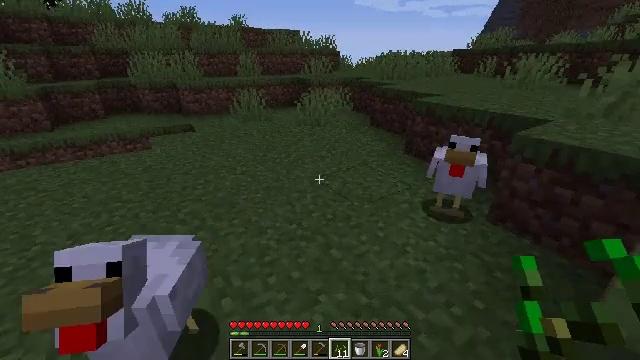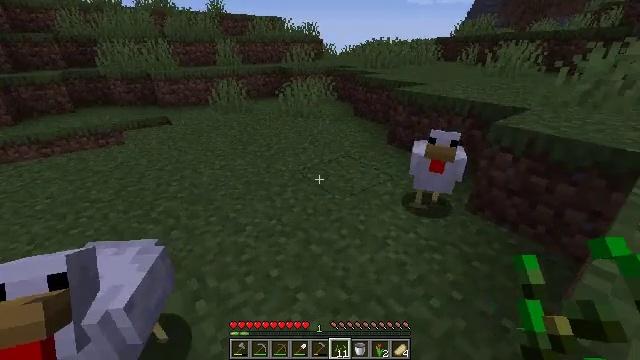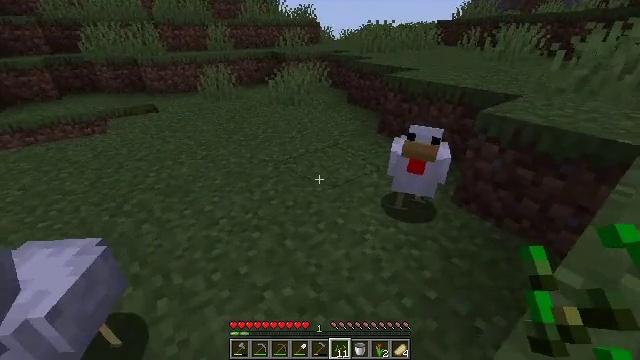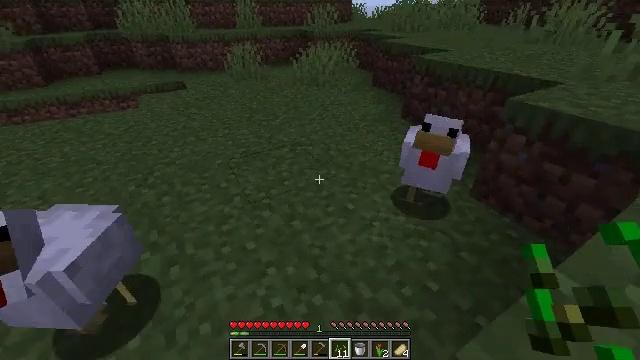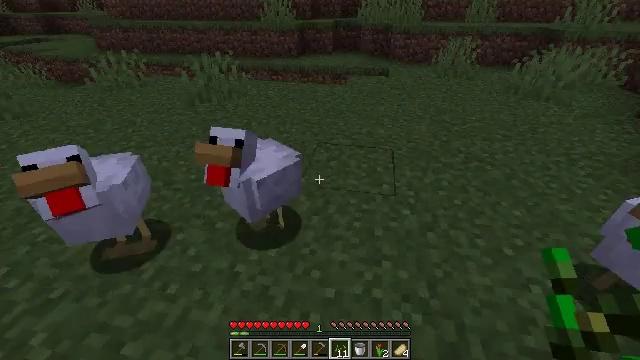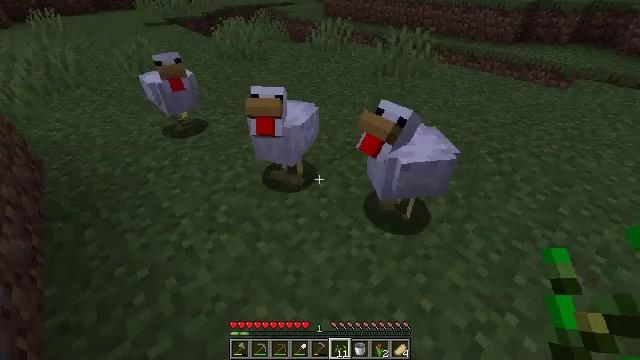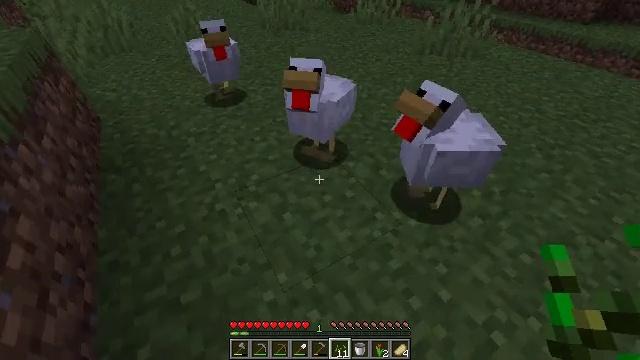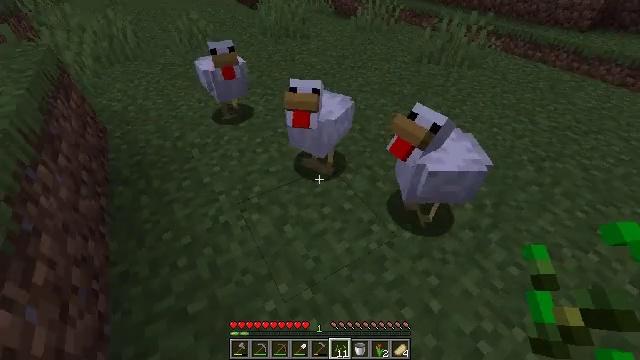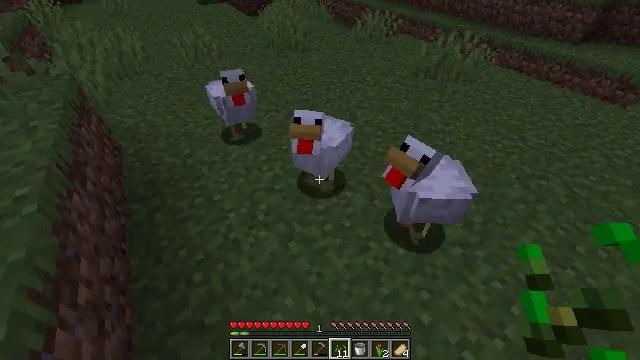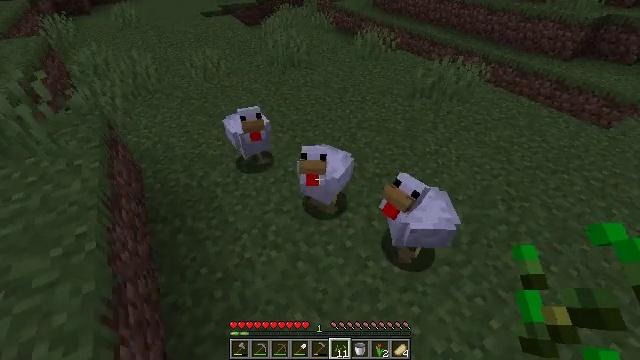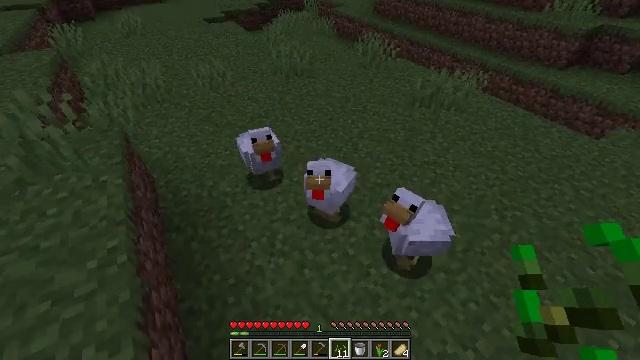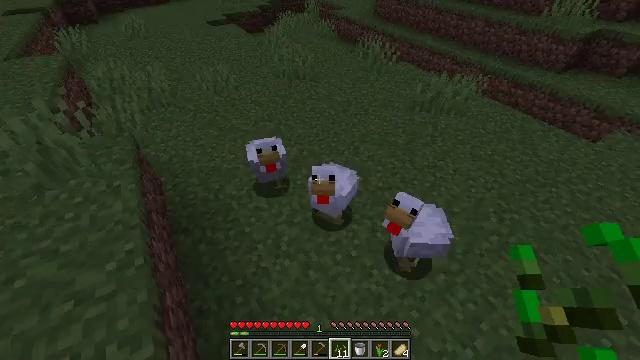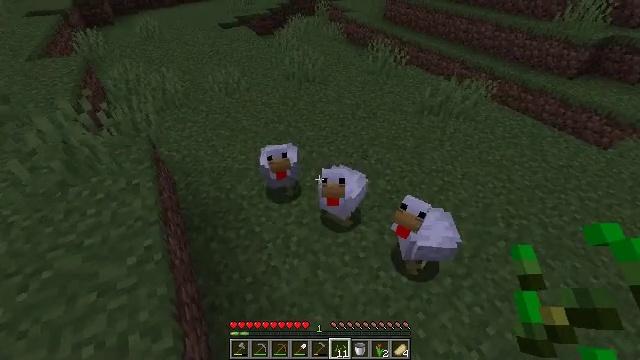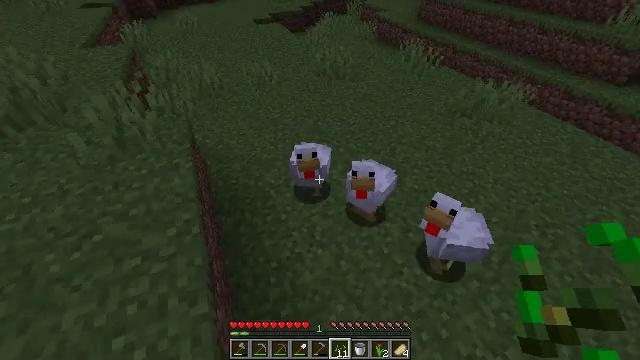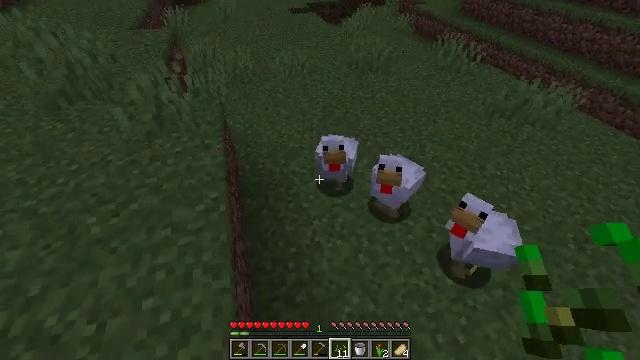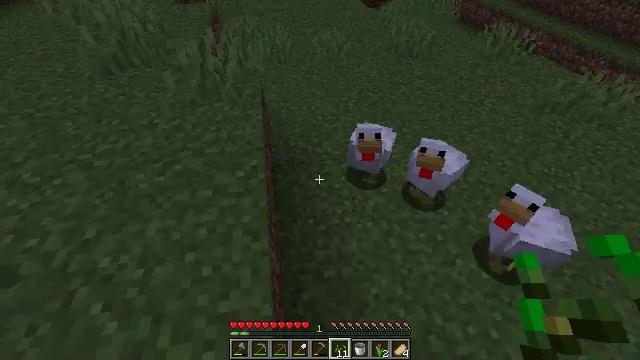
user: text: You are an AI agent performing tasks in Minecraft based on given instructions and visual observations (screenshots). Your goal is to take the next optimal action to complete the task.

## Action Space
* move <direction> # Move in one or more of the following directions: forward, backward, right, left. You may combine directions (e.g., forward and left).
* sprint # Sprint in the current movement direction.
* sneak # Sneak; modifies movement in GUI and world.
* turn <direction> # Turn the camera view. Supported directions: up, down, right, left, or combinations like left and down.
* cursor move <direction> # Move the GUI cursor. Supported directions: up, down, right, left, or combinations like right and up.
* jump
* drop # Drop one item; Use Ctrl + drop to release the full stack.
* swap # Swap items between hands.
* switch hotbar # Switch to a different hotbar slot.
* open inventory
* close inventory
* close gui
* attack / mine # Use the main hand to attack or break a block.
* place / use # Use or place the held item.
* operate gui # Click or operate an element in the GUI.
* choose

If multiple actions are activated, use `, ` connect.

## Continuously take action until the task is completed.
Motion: motion action
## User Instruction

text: Break the oak stairs.
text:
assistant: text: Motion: move forward and move right, turn right and down
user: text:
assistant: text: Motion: move right, turn down
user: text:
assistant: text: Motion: move right, turn left and down
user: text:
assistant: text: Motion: move right, turn left and down
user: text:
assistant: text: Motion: move back and move right, turn left and down
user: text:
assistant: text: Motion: move back and move right, turn left and down
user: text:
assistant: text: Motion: move back, jump
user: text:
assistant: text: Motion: move back and move left, jump
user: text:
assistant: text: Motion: move back and move left, jump
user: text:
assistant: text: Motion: move back and move left, jump
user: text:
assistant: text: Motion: move back and move left, jump
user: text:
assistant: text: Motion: move back and move left, turn left, jump
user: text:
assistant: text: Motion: move back and move left, turn left, jump
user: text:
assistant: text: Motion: move back and move left, turn left and down, jump
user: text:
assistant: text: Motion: move back and move left, turn left and down, jump
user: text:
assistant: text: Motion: move left, turn left and down, jump
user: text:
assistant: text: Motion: move left, turn left and down, jump
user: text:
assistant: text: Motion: move left, turn left
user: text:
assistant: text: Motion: move forward and move left, turn left
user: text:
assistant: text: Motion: move forward and move left, turn left and up
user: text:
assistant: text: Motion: move forward and move left, turn left and up
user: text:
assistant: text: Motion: move forward and move left, turn left and up, jump
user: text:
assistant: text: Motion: move forward and move left, turn left and up, jump
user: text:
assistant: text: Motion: move forward and move left, turn left, jump
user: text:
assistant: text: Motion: move forward and move left, turn left and up, jump
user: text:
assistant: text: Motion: move left, turn left, jump
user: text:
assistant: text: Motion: move left, turn left, jump
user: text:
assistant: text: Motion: move left, turn left and up, jump
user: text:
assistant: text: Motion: move left, turn left and up, jump
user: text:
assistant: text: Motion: move left, turn left and up, jump